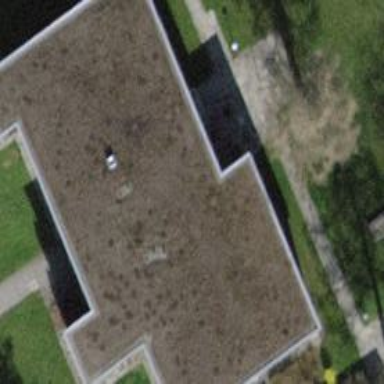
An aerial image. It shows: Building with flat roof.